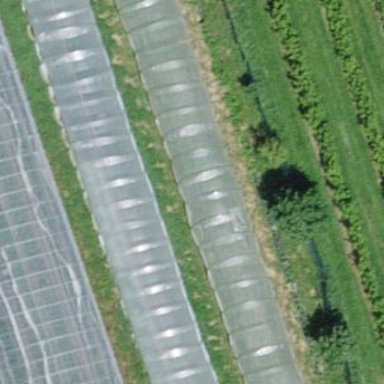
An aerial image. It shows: Greenhouse used for horticulture.